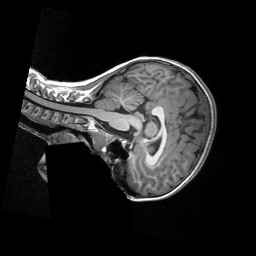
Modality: T1w
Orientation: sagittal
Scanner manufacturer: siemens
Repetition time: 2.3 s
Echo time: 0.00229 s